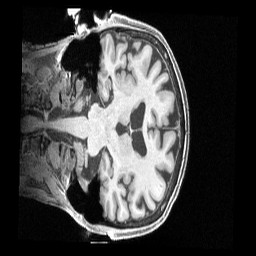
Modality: T1w
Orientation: coronal
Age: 81
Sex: female
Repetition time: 2.4 s
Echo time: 0.00222 s